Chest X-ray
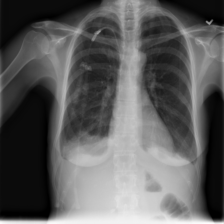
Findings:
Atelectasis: negative
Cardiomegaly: negative
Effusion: positive
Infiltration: negative
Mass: negative
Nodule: negative
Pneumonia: negative
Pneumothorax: negative
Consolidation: negative
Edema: negative
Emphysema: negative
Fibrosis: negative
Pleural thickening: negative
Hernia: negative